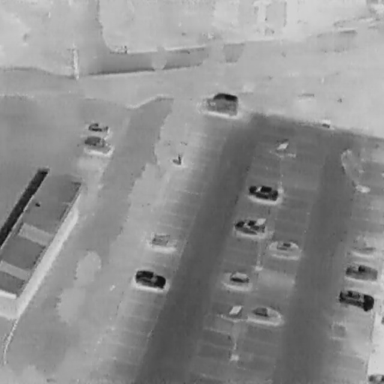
There are ten Cars in the infrared image.